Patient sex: M
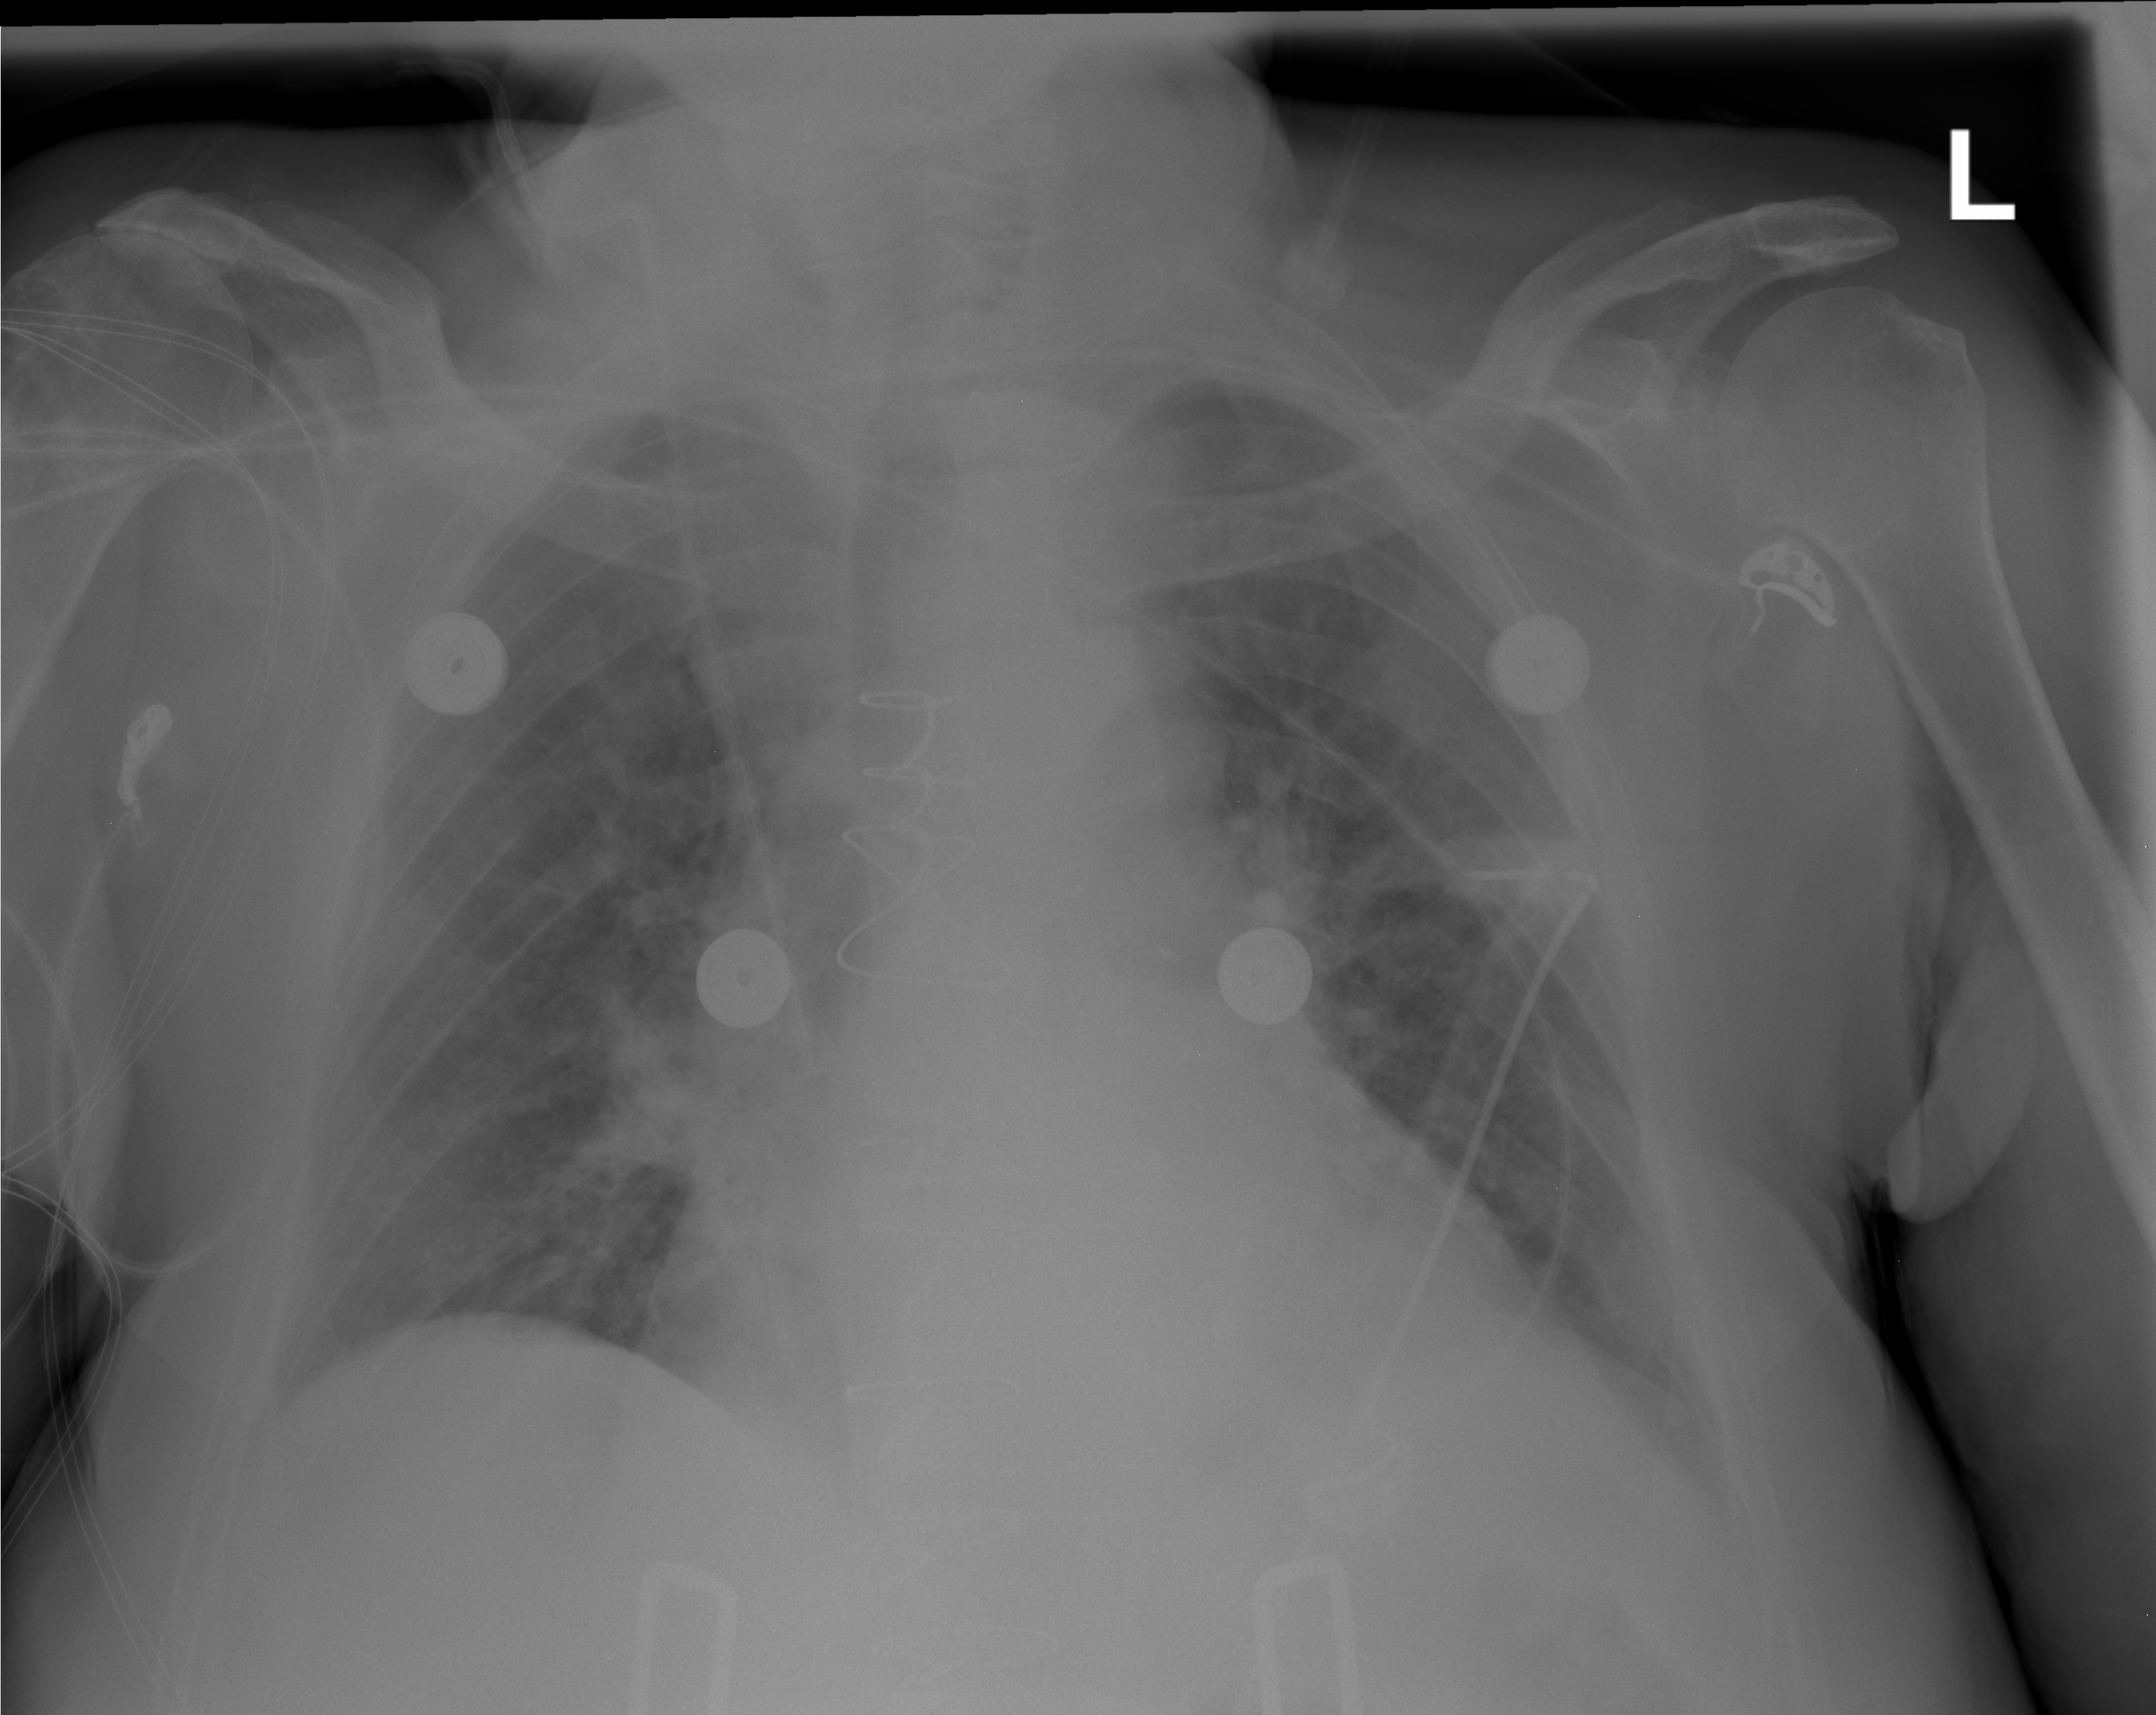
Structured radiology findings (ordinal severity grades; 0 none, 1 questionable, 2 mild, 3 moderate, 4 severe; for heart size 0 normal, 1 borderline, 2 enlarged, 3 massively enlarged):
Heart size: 2
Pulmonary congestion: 0
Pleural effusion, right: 0
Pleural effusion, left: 0
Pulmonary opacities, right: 0
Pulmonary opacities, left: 0
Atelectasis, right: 0
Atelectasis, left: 2